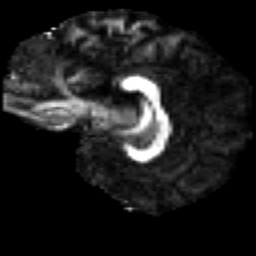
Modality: FA
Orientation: sagittal
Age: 29
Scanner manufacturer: siemens
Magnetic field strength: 3 T
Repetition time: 2.2 s
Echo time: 0.084 s